Question: today I opened my eclipse as usual but I wasn't able to do anything. All menus except the preferences are grayed out, disabled.
I'm on a Mac Mavericks Beta 6 & Eclipse Kepler
Do u have any hints for me? Restart of Eclipse or the complete mac didn't solve the problem

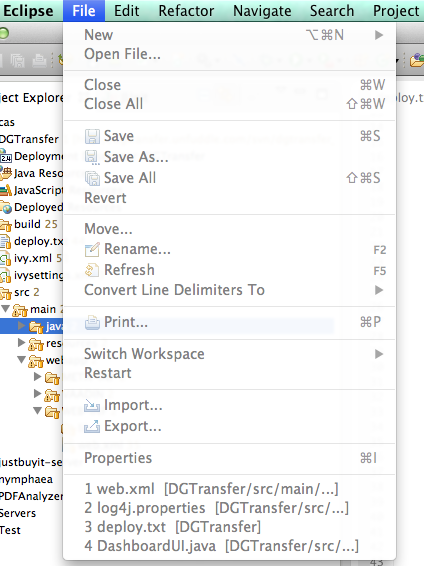
Answer: Did you by any chance install the Mavericks beta 6? This is a known issue, Apple messed up Java. The work around is to install the full JDK <URL>. Solved the problem for me.